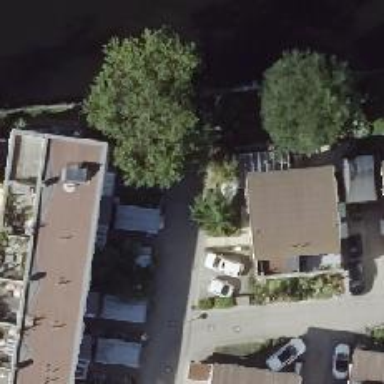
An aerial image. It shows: Living street.